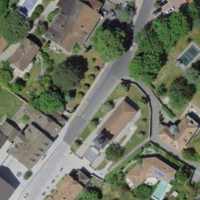
EUNIS habitat code: 55
Species observed at this site:
Erinaceus europaeus